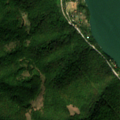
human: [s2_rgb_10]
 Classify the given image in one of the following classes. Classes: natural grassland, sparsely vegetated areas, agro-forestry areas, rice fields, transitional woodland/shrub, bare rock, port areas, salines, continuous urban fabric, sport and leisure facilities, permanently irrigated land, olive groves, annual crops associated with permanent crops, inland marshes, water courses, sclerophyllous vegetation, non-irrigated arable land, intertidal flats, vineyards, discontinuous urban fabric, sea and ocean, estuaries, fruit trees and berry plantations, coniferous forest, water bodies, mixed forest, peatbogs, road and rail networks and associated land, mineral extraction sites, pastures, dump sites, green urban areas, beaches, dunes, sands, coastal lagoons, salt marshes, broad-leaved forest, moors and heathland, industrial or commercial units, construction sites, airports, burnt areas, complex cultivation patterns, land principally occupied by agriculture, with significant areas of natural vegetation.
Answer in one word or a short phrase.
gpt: complex cultivation patterns, broad-leaved forest, transitional woodland/shrub, water courses